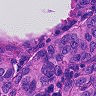
Metastatic tissue present: yes